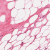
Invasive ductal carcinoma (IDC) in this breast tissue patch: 0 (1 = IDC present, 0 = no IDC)